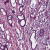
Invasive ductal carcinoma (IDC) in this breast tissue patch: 1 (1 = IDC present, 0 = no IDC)